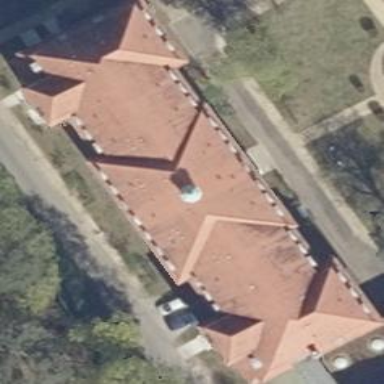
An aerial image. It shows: Hospital building with mansard roof design.